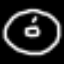
Label: donut